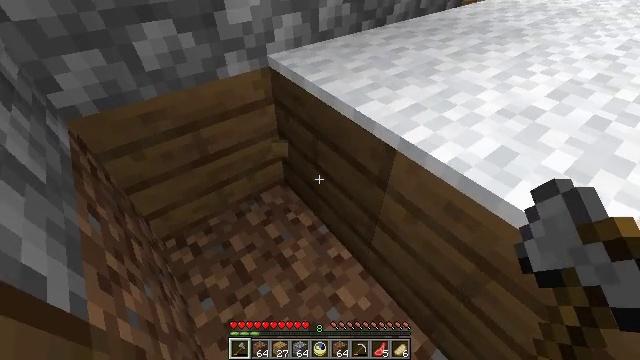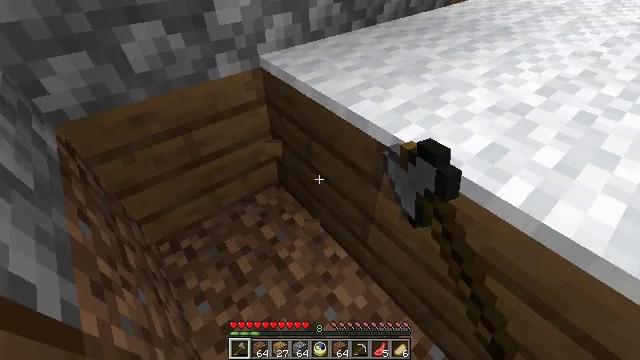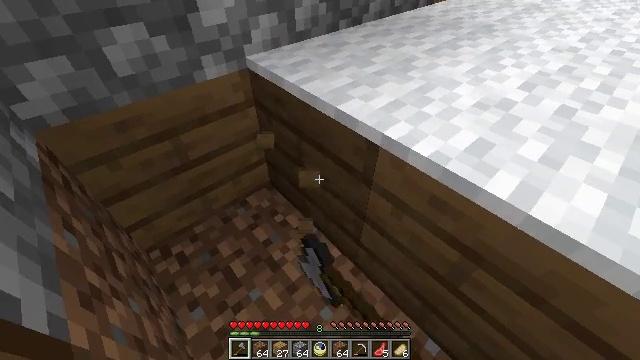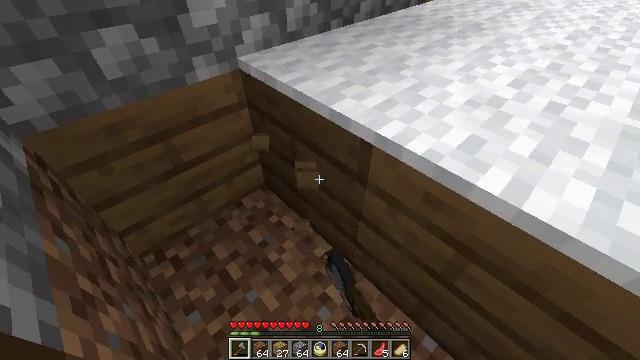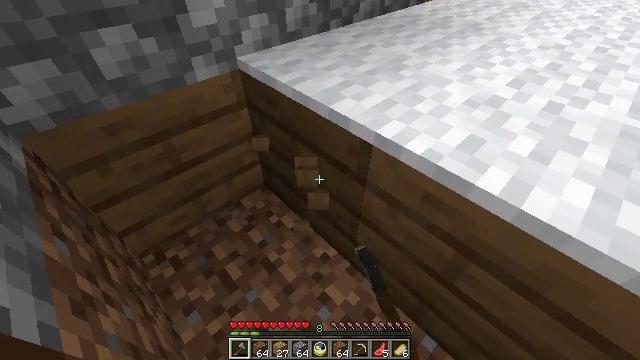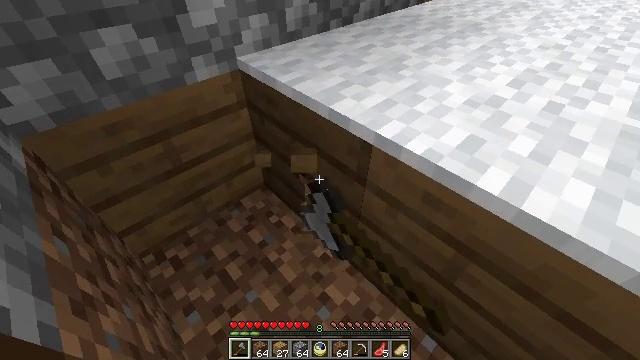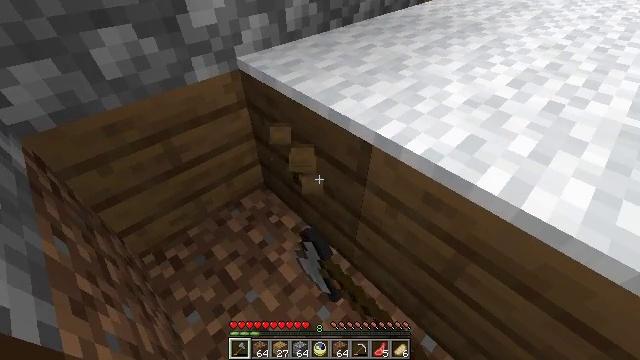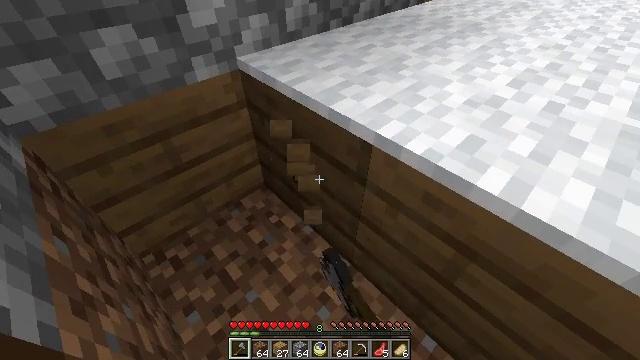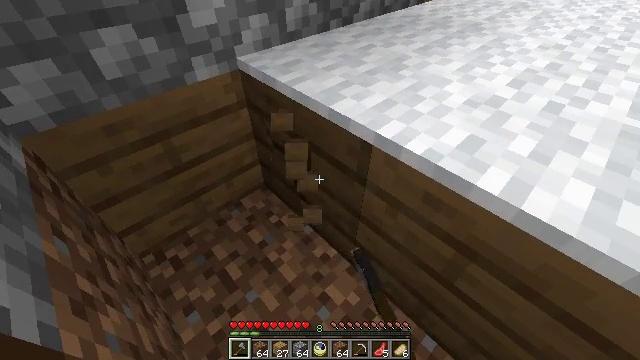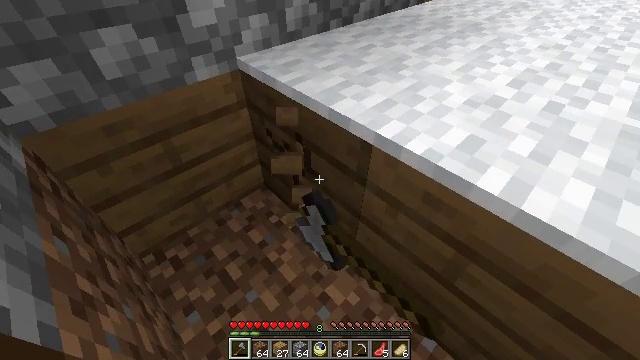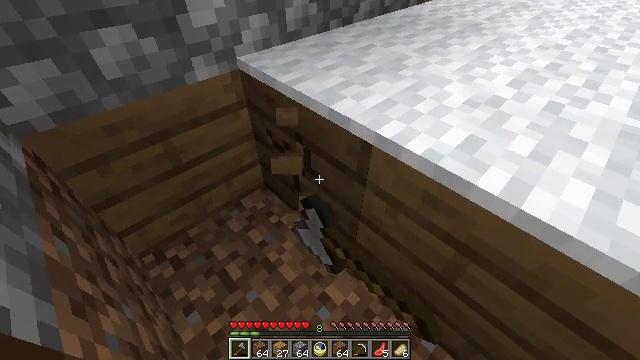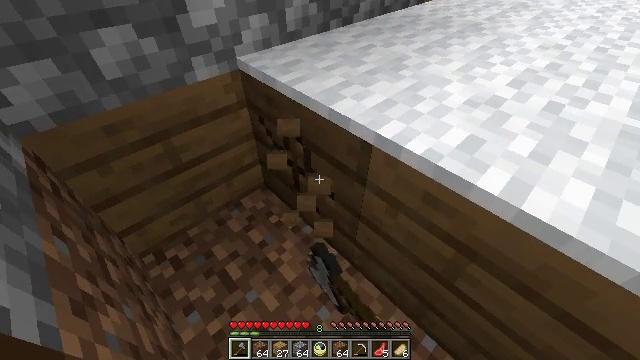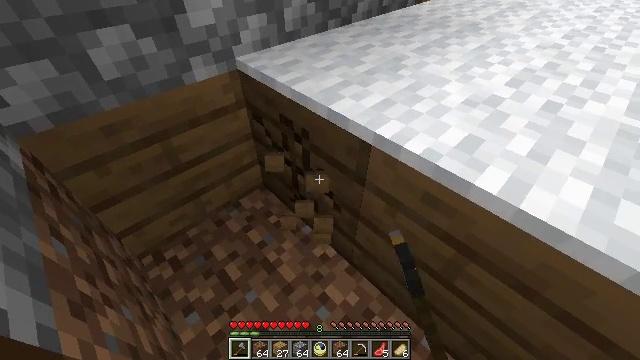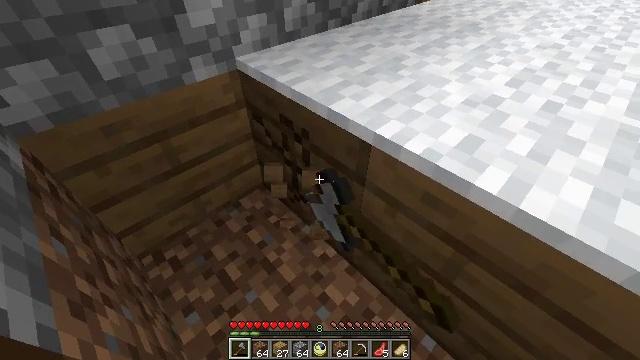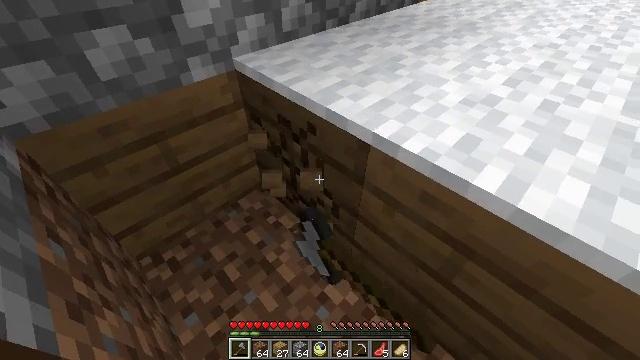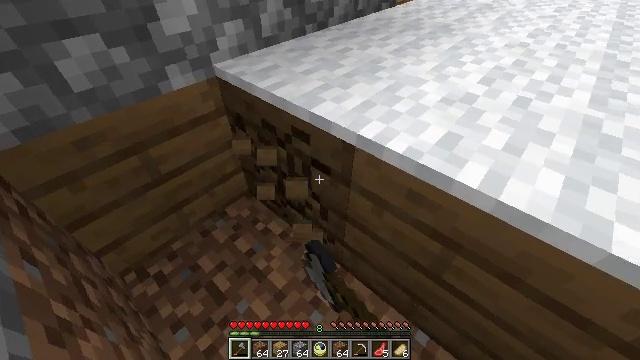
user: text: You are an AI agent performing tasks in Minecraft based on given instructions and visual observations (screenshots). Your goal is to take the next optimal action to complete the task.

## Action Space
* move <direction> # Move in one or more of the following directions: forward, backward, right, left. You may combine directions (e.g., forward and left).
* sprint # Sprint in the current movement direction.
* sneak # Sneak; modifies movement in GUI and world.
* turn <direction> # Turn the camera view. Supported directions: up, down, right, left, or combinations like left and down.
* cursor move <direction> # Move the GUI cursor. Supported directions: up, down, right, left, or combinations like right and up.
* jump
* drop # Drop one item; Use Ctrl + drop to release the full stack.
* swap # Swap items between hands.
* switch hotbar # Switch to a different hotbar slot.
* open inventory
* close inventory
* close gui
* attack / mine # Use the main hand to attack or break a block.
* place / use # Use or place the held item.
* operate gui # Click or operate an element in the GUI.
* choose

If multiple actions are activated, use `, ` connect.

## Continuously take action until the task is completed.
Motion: motion action
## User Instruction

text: Collect spruce planks from an old building.
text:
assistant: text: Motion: turn right, attack / mine
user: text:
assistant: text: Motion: turn right, attack / mine
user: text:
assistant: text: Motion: turn right, attack / mine
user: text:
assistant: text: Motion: attack / mine
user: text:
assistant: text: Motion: attack / mine
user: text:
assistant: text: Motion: attack / mine
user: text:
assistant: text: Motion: attack / mine
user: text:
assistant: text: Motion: attack / mine
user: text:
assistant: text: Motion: attack / mine
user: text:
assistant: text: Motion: attack / mine
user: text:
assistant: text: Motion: attack / mine
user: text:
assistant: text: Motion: attack / mine
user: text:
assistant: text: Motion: attack / mine
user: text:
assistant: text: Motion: attack / mine
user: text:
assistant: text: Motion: turn right, attack / mine
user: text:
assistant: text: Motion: turn right and up, attack / mine
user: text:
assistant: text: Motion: turn right
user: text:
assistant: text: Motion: no_op
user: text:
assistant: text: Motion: no_op
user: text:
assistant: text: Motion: no_op
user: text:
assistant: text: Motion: no_op
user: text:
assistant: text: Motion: turn left
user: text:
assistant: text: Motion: turn left
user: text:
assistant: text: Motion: attack / mine
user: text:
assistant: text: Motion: attack / mine
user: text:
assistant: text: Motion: attack / mine
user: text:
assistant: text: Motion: attack / mine
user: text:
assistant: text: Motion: attack / mine
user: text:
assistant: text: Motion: attack / mine
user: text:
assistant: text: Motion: attack / mine